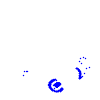
Particle: electron